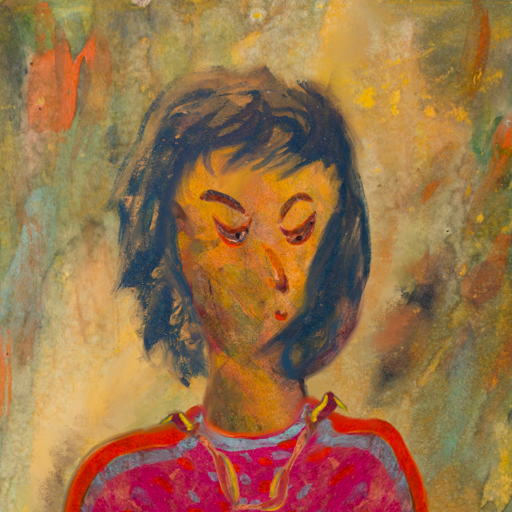
Background: Comrade, Head And Neck Side: Gypsy_Mother, Face Side: Hypocrite, Bust: Sisters, Hair Side: In_The_Sun, Head Accessory: Blank, Second Necklace: Gypsy_Mother_1, Necklace: Blank, Baby: Blank